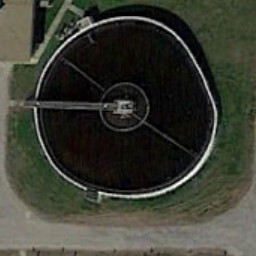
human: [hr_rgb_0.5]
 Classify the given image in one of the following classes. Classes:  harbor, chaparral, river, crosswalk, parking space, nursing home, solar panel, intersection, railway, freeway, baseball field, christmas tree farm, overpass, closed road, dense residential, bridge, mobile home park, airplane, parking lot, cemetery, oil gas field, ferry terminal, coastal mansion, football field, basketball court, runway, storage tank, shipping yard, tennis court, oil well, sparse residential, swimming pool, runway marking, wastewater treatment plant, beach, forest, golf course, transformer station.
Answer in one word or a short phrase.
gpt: wastewater treatment plant